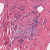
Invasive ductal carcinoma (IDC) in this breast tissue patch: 1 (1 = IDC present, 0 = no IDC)